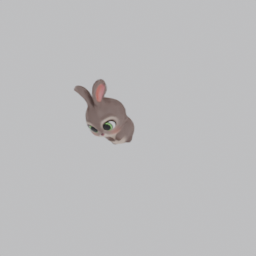
Label: animals